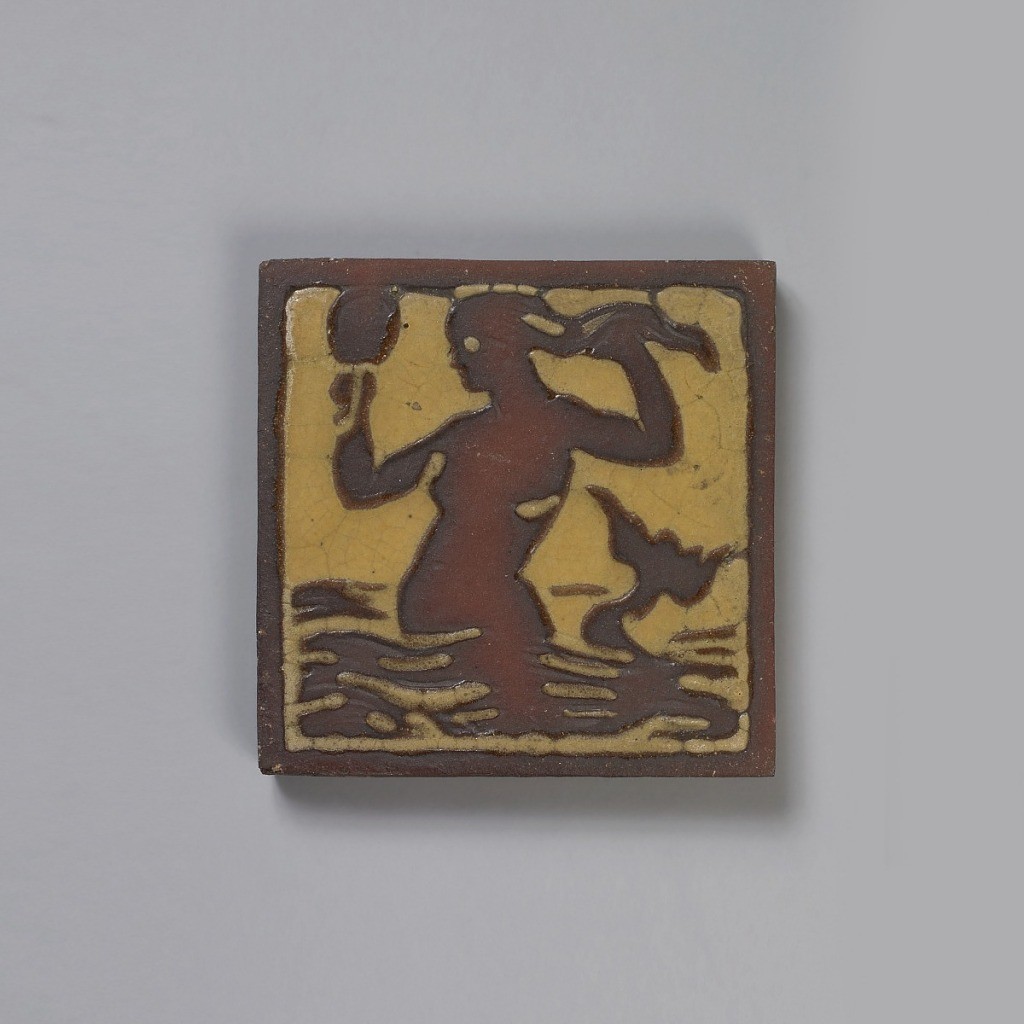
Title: Tile
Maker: Grueby Faience Company, Revere, Massachusetts, 1895–1908
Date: ca. 1905
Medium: Press-molded glazed terra cotta (red earthenware)
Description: Press-molded low relief decoration in earth color against a yellow background. The first tile depicts a mermaid.